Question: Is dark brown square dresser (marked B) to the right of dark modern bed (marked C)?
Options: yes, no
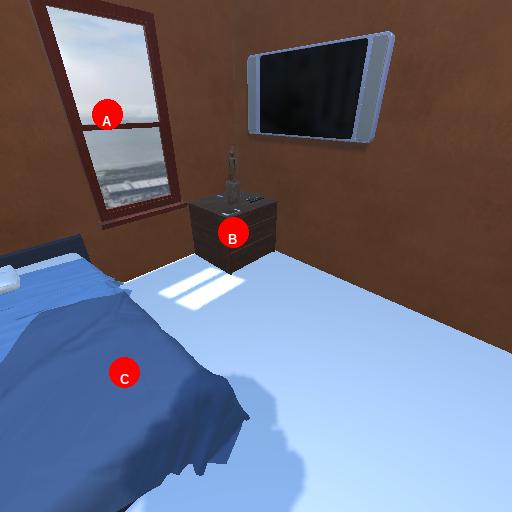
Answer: yes